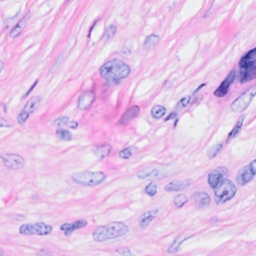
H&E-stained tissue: Breast